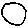
Label: circle